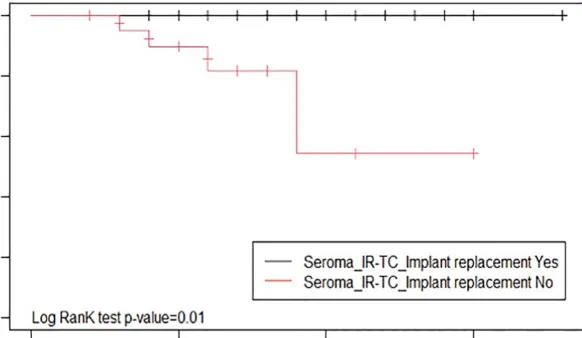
Estimates of the probability of survival after therapy by Kaplan-Meier survival curves of breast implant-associated anaplastic large-cell lymphoma patients with and without implant replacement:. With seroma clinical presentation, undergoing surgery only (implant removal, and ,total capsulectomy).
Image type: chart (chart)